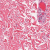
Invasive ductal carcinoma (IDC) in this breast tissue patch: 0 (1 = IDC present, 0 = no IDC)